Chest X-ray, AP view. Patient: 30 years old, sex M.
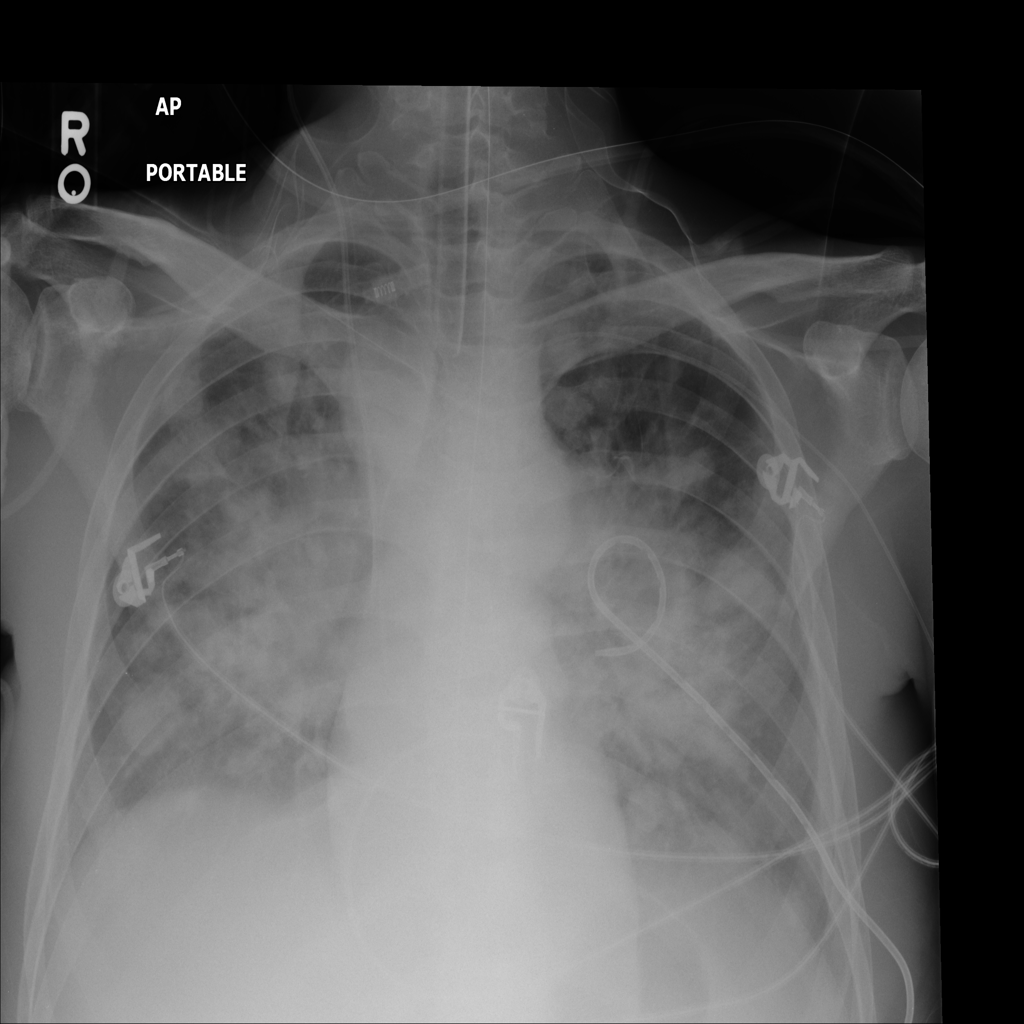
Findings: Mass